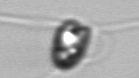
Label: flagellate_morphotype1